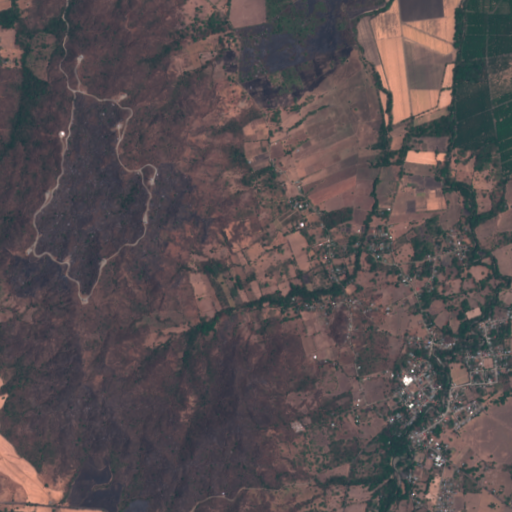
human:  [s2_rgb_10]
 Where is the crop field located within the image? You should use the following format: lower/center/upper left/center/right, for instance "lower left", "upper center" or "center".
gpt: The crop field is located in the upper right of the image.
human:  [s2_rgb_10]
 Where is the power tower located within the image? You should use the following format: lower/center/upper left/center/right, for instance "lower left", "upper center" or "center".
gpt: The power tower is located in the lower right of the image.
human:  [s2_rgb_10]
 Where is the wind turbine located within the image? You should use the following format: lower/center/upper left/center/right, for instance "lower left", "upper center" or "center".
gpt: The wind turbine is located in the upper left of the image.
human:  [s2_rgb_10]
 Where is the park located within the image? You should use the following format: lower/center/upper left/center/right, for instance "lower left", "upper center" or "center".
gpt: There is no park in the image.